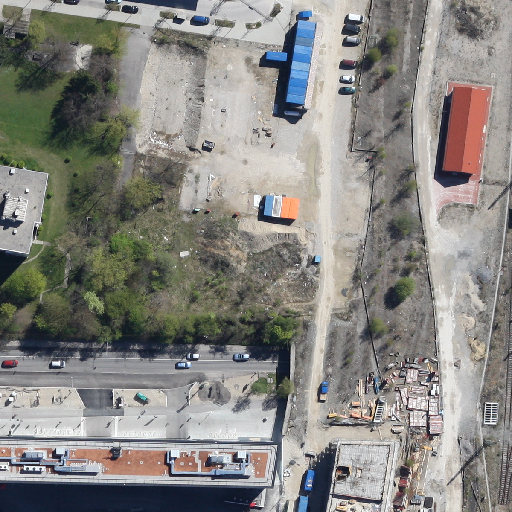
Referring expression: paved road